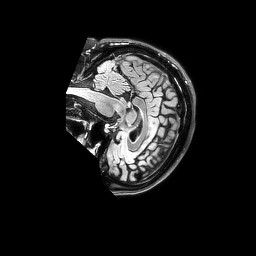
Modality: FLAIR
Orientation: sagittal
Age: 46
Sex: male
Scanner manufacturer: philips
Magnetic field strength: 3 T
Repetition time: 4.8 s
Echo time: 0.34 s